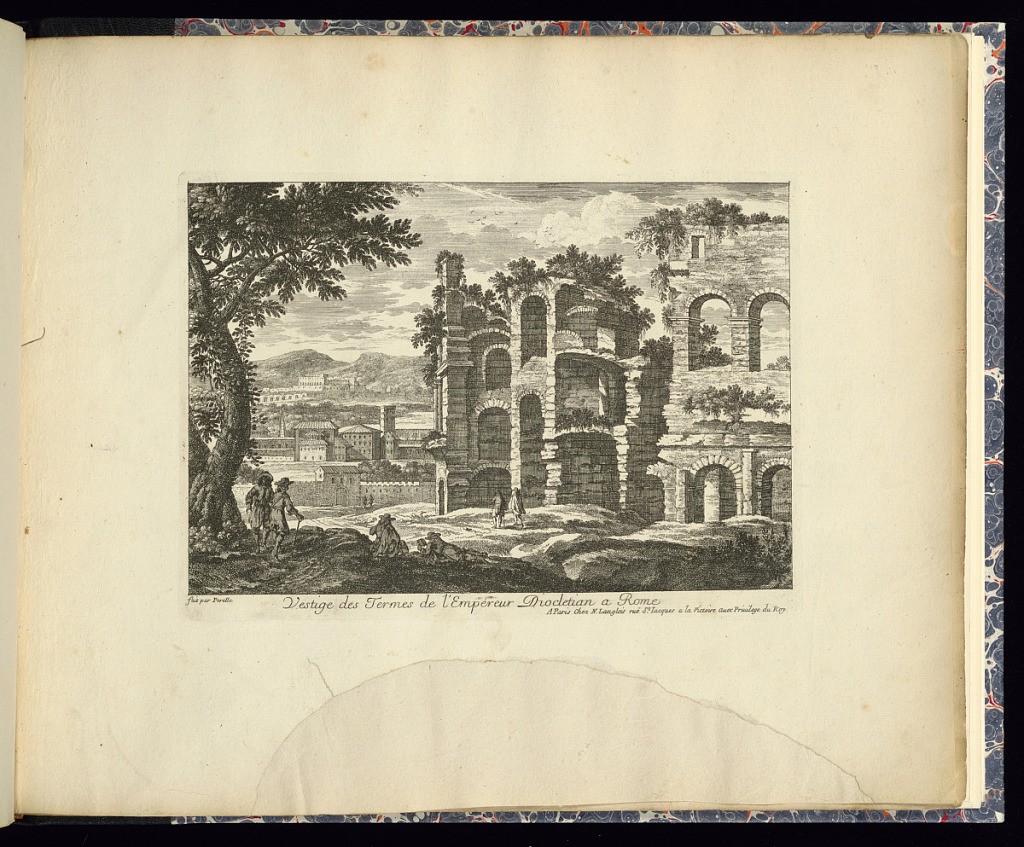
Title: Vestige des Termes de l’Empereur Diocletian a Rome
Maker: Gabriel Perelle, French, 1604–1677
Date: late 17th century
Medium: Etching on laid paper
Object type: Print
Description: View of the ruins of the baths of Diocletian in Rome. The ruins to the right feature multiple levels of arches with foliate branches growing. Figures in the foreground with a tree framing the scene on the left. Buildings in the background. The plate is titled and signed.